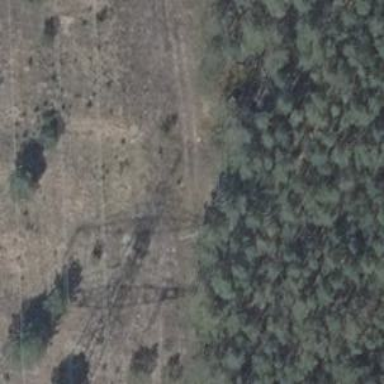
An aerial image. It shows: Hunting stand.